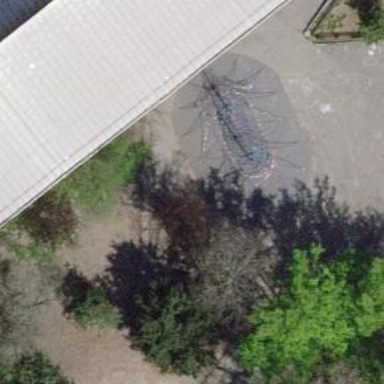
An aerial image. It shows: Playground area for leisure land.